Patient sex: M
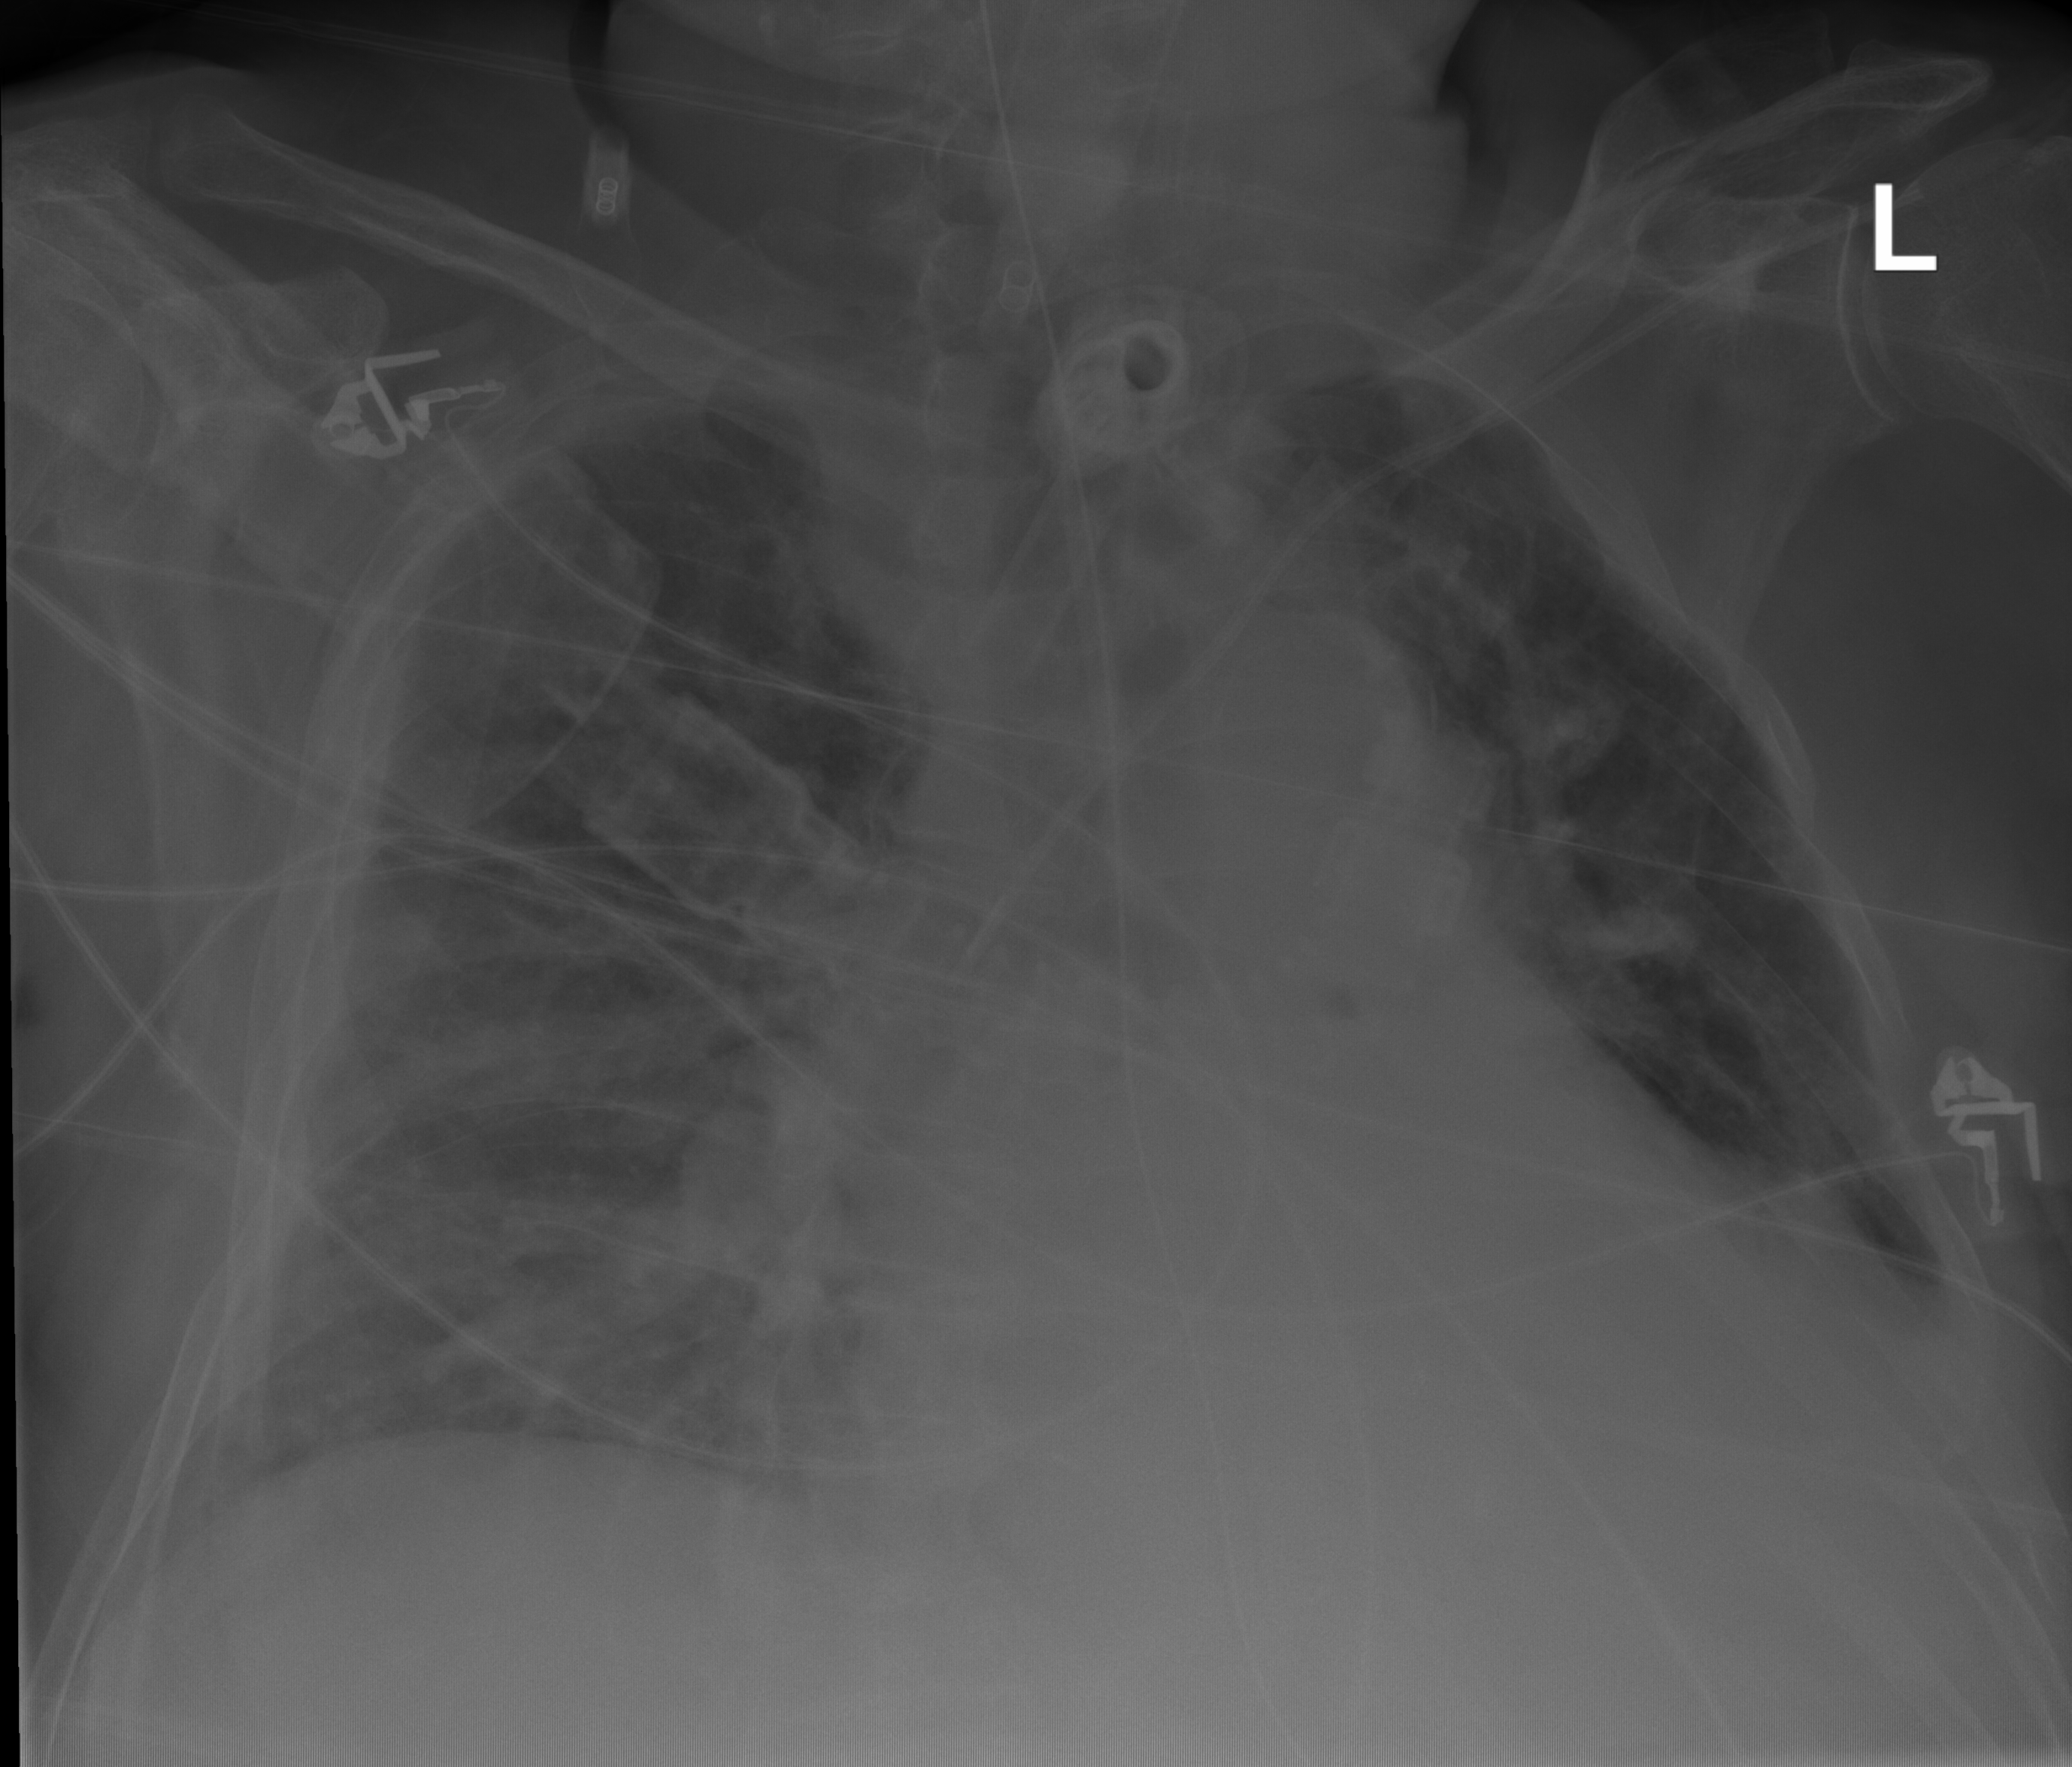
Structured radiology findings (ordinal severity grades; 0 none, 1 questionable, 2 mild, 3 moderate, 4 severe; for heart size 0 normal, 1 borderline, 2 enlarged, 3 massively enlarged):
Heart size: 3
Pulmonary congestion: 2
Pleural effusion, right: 2
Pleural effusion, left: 2
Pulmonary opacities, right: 2
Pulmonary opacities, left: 1
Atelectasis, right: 2
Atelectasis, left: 2